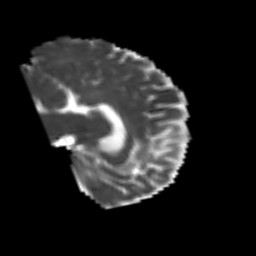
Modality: MD
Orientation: sagittal
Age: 49
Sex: male
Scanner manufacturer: siemens
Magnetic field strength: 3 T
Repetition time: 4.999 s
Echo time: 0.07946 s